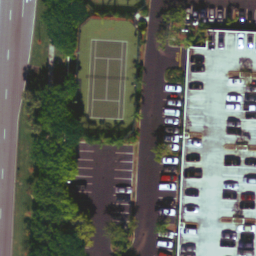
Label: tennis court